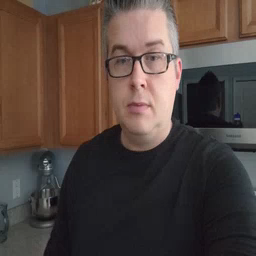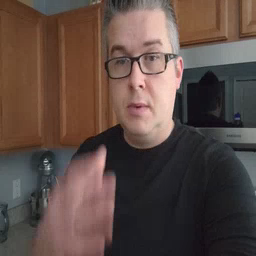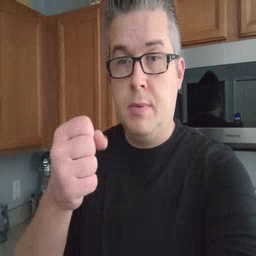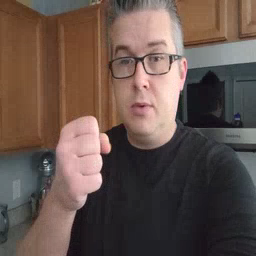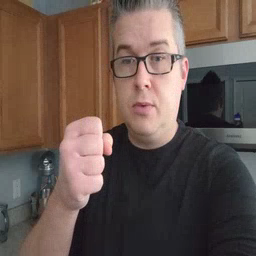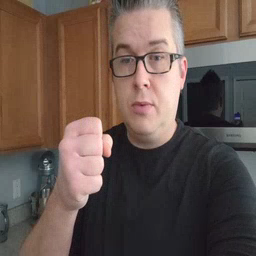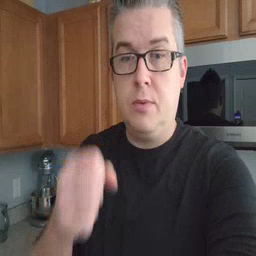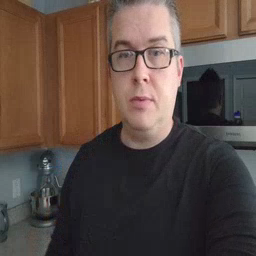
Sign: milk